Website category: sports
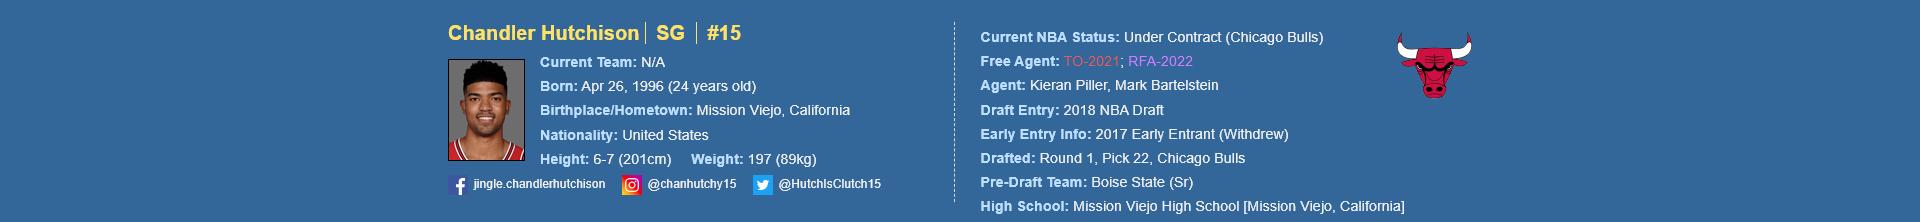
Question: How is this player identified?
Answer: Chandler Hutchison

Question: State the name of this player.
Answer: Chandler Hutchison

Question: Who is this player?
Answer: Chandler Hutchison

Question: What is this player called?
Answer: Chandler Hutchison

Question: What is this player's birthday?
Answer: Apr 26, 1996

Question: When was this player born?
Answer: Apr 26, 1996

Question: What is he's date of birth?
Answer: Apr 26, 1996

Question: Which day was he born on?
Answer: Apr 26, 1996

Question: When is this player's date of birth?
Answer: Apr 26, 1996

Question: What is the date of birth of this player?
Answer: Apr 26, 1996

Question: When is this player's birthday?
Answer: Apr 26, 1996

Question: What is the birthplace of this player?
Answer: Mission Viejo, California

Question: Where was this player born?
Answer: Mission Viejo, California

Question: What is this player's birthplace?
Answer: Mission Viejo, California

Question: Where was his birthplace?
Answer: Mission Viejo, California

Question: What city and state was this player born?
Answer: Mission Viejo, California

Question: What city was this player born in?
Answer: Mission Viejo, California

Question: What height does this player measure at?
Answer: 6-7 (201cm)

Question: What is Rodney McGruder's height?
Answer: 6-7 (201cm)

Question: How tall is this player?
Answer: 6-7 (201cm)

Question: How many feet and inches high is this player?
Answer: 6-7 (201cm)

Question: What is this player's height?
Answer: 6-7 (201cm)

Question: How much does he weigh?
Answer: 197 (89kg)

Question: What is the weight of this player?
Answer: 197 (89kg)

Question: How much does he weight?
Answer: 197 (89kg)

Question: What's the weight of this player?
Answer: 197 (89kg)

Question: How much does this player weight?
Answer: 197 (89kg)

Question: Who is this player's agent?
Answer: Kieran Piller

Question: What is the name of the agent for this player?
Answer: Kieran Piller

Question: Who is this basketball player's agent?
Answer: Kieran Piller

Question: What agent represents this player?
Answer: Kieran Piller

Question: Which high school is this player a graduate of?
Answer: Mission Viejo High School

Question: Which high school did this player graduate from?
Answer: Mission Viejo High School

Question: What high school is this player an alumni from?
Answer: Mission Viejo High School

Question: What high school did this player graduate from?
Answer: Mission Viejo High School

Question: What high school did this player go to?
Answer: Mission Viejo High School

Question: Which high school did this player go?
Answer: Mission Viejo High School